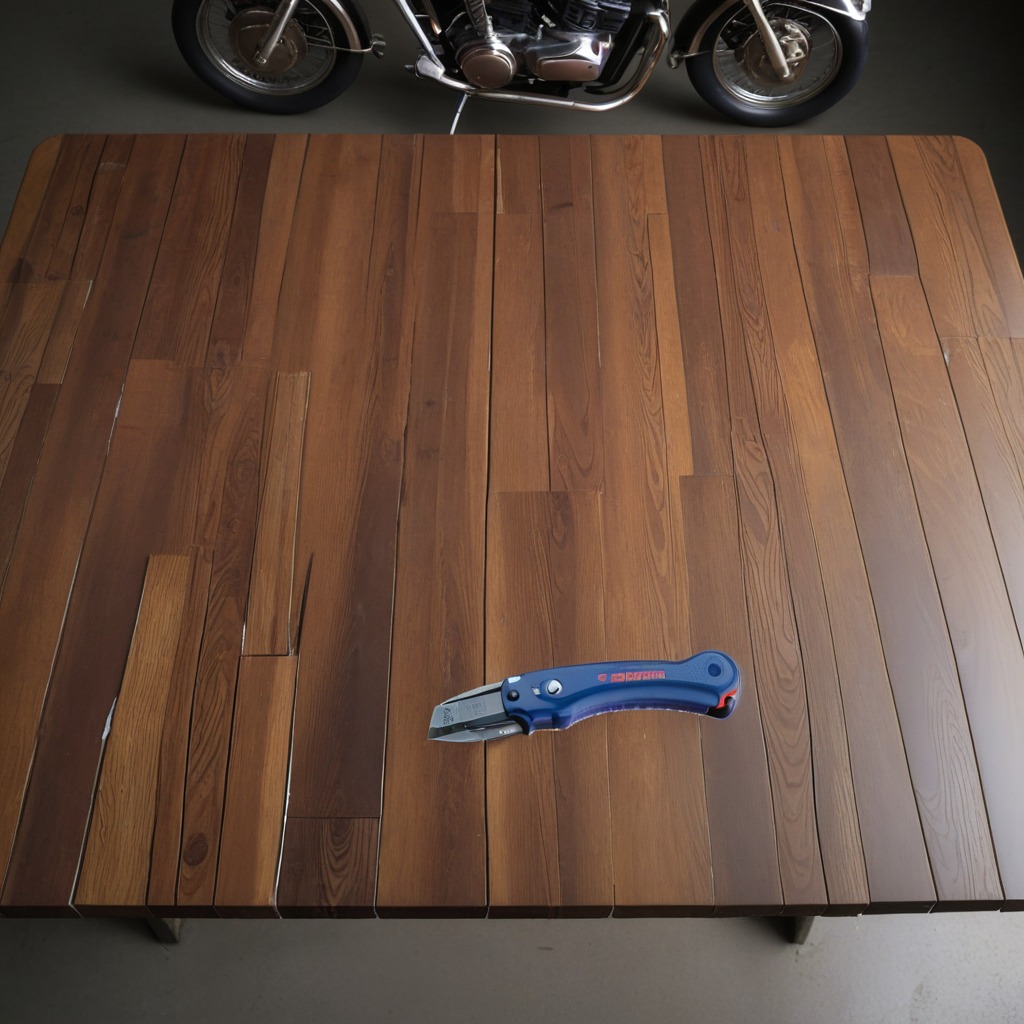
A utility knife is lying on an oil-spilled wooden table in a vintage motorcycle garage.